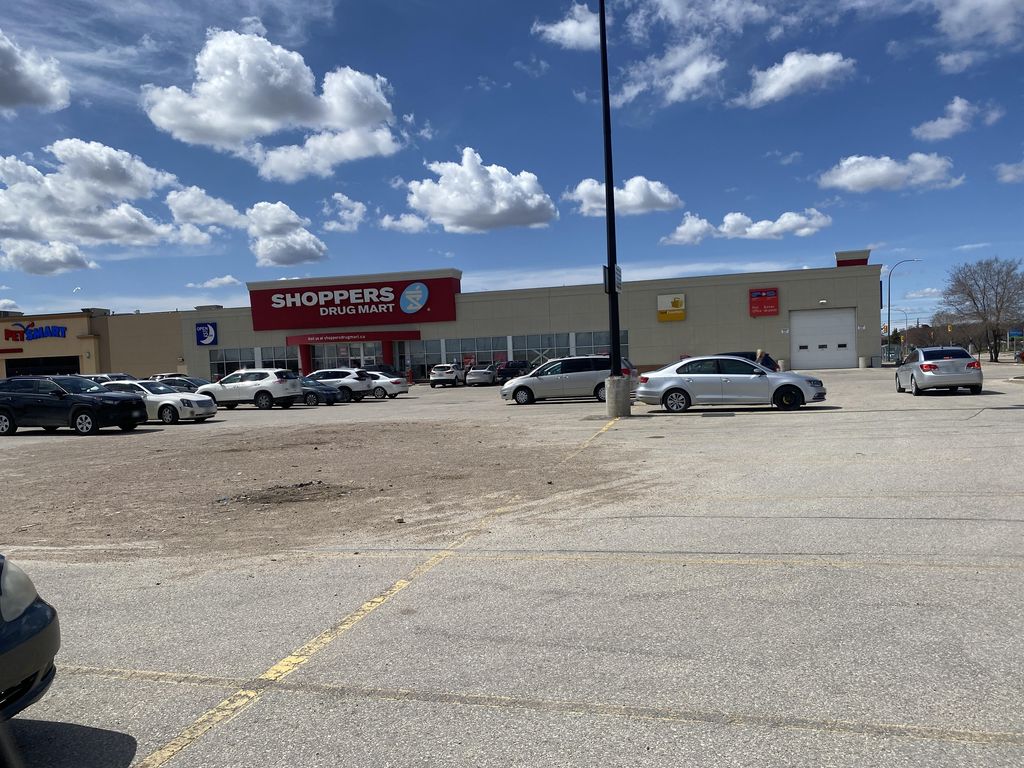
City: winnipeg